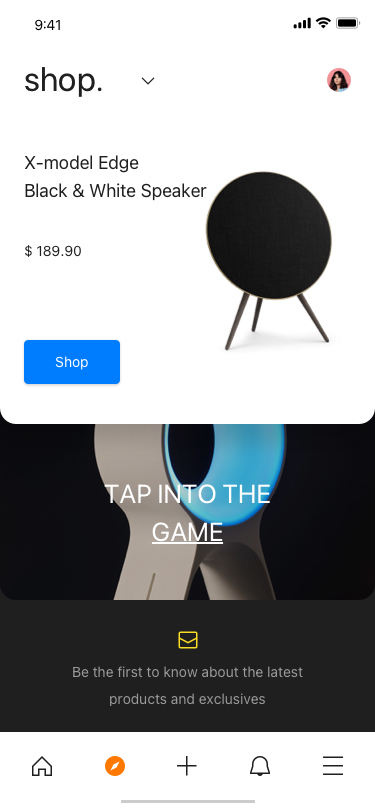
Text in this UI design:
tap into the game
X-model Edge
Black & White Speaker
$ 189.90
shop.
Be the first to know about the latest products and exclusives